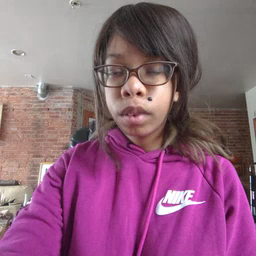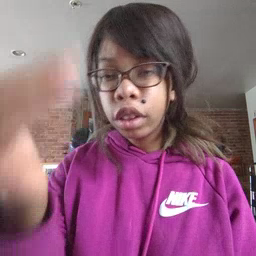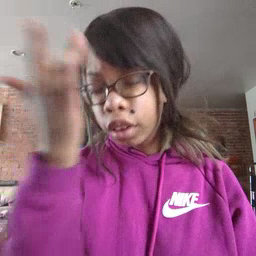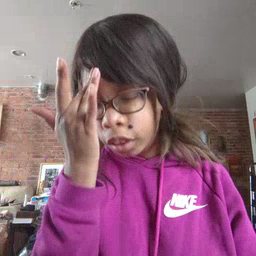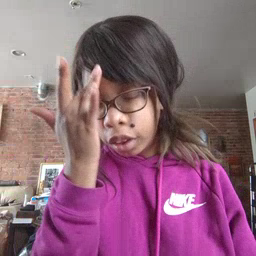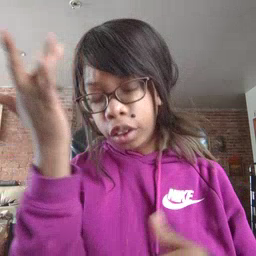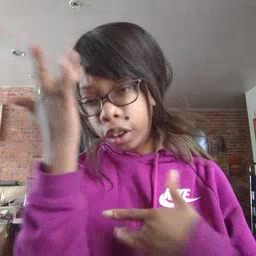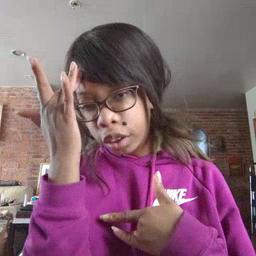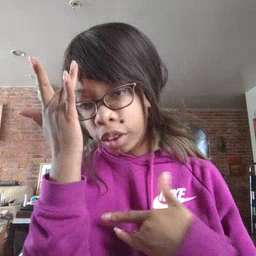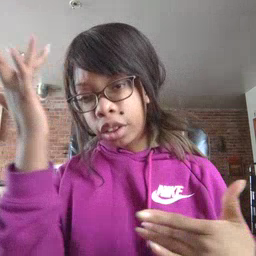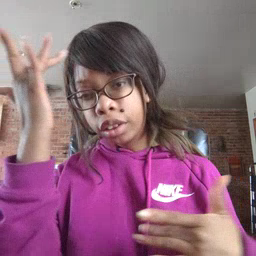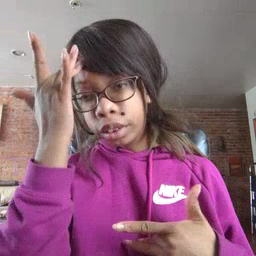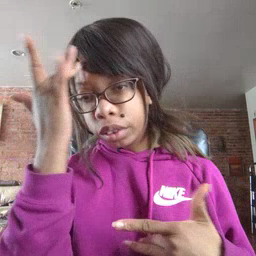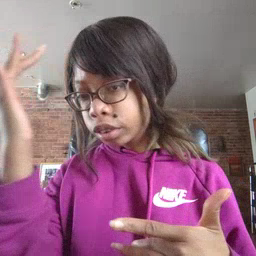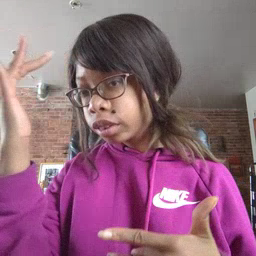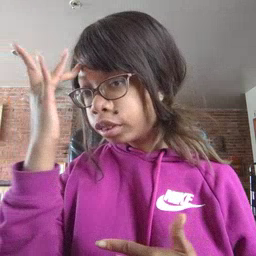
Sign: sick